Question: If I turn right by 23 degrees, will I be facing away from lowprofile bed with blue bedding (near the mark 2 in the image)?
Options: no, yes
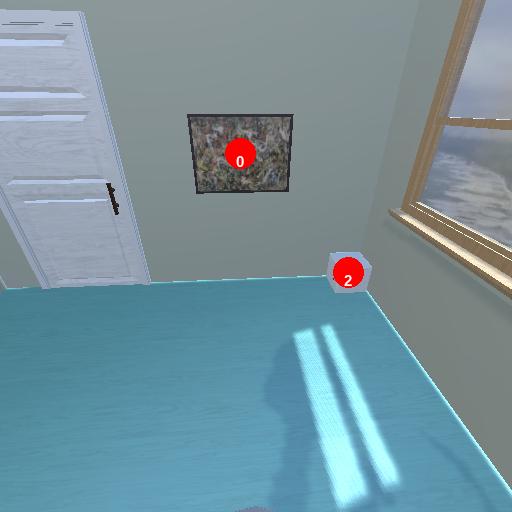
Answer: no